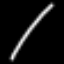
Label: line